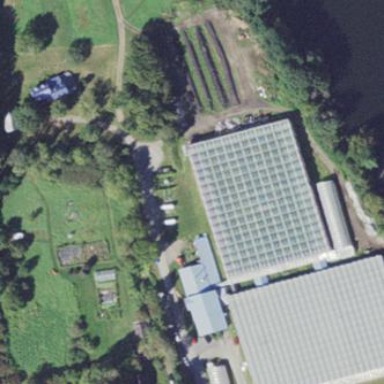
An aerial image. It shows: Greenhouse.